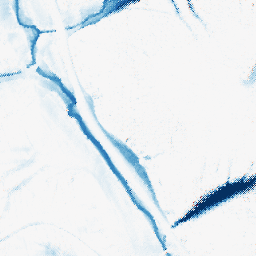
Category: morphological
Decomposition family: morphological_ellipse
Decomposition parameters: operation: closing
width: 30
height: 20
Upsampling method: regularized
Upsampling parameters: scale: 4
lambda_reg: 0.1
Upsampling scale: 4